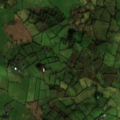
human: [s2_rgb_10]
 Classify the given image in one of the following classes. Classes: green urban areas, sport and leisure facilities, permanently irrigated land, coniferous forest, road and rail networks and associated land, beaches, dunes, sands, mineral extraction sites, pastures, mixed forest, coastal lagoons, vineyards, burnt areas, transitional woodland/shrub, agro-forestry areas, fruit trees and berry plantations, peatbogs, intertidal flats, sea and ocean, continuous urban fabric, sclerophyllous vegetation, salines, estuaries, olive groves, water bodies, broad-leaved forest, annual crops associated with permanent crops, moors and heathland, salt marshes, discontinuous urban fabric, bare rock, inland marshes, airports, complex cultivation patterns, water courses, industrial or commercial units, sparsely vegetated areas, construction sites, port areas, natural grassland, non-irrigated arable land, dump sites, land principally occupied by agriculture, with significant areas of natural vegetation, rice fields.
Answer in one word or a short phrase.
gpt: pastures